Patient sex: M
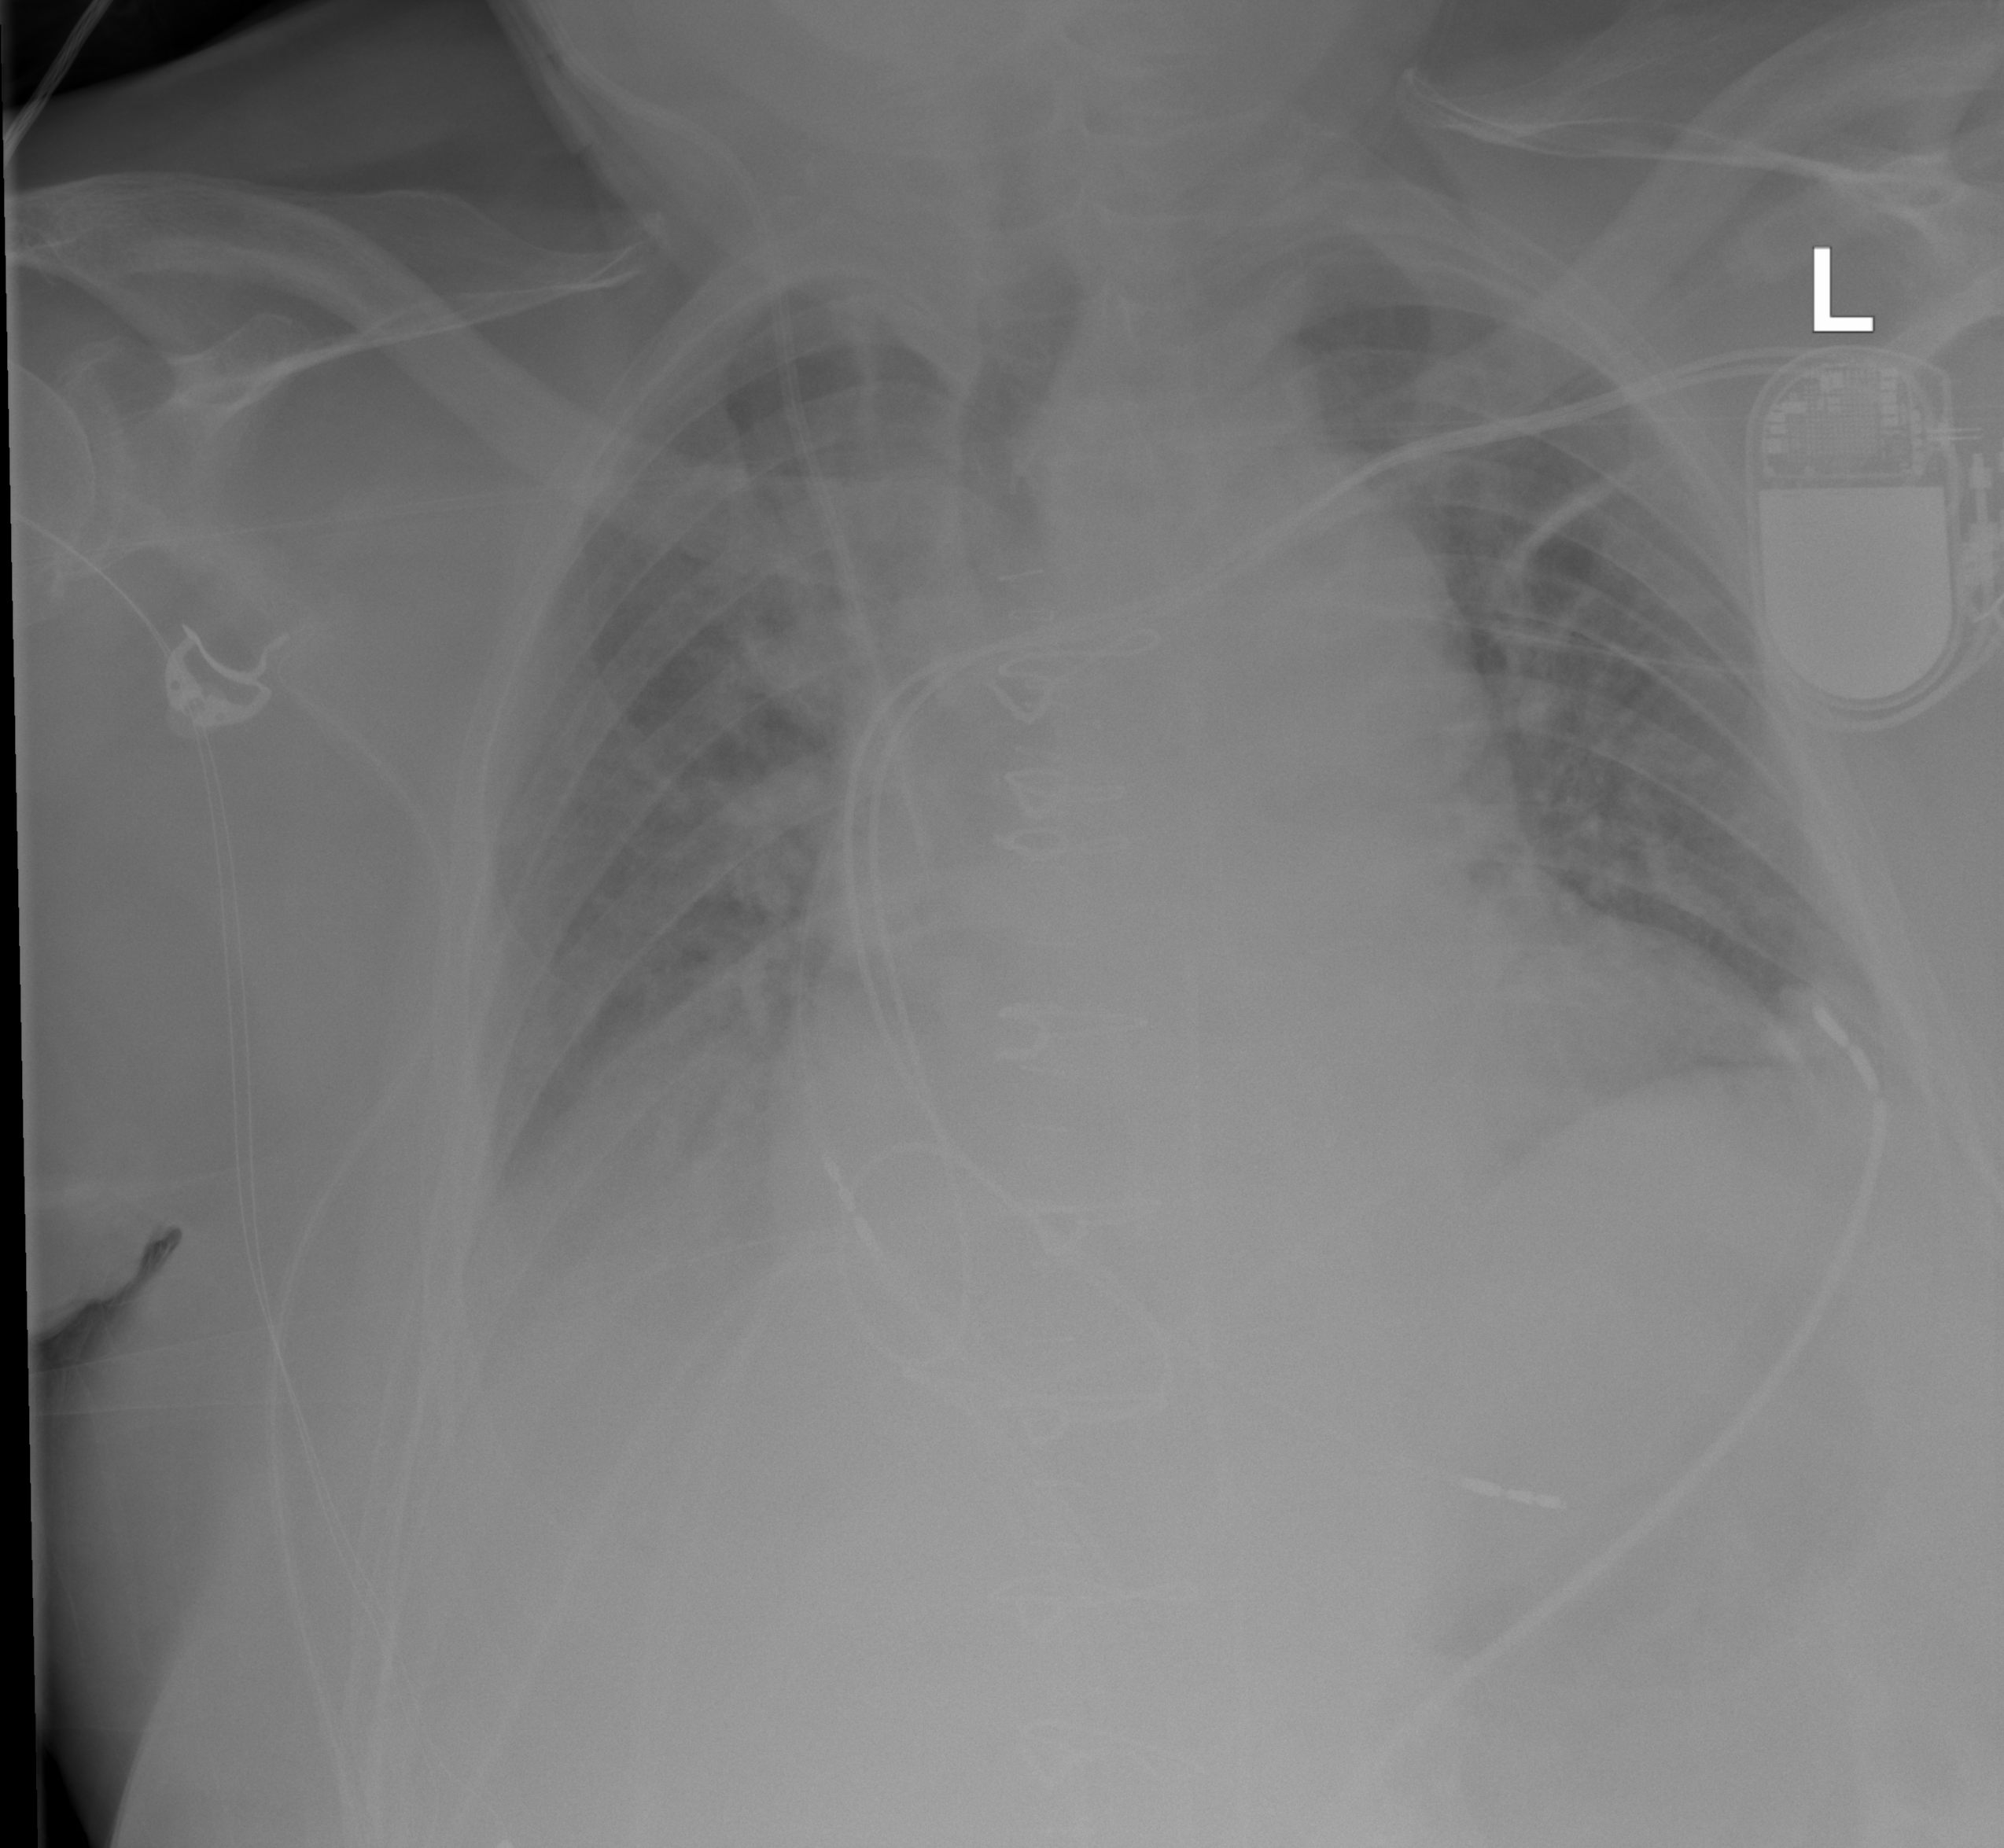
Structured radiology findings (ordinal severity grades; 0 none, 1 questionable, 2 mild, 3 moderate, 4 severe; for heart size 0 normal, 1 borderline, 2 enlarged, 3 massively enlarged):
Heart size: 2
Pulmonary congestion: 0
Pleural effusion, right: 2
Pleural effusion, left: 2
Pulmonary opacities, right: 0
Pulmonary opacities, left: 0
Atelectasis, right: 0
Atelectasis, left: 2